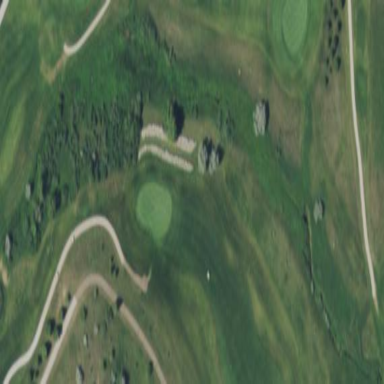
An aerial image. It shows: Picturesque scene of golf course with lateral water hazard.